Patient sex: F
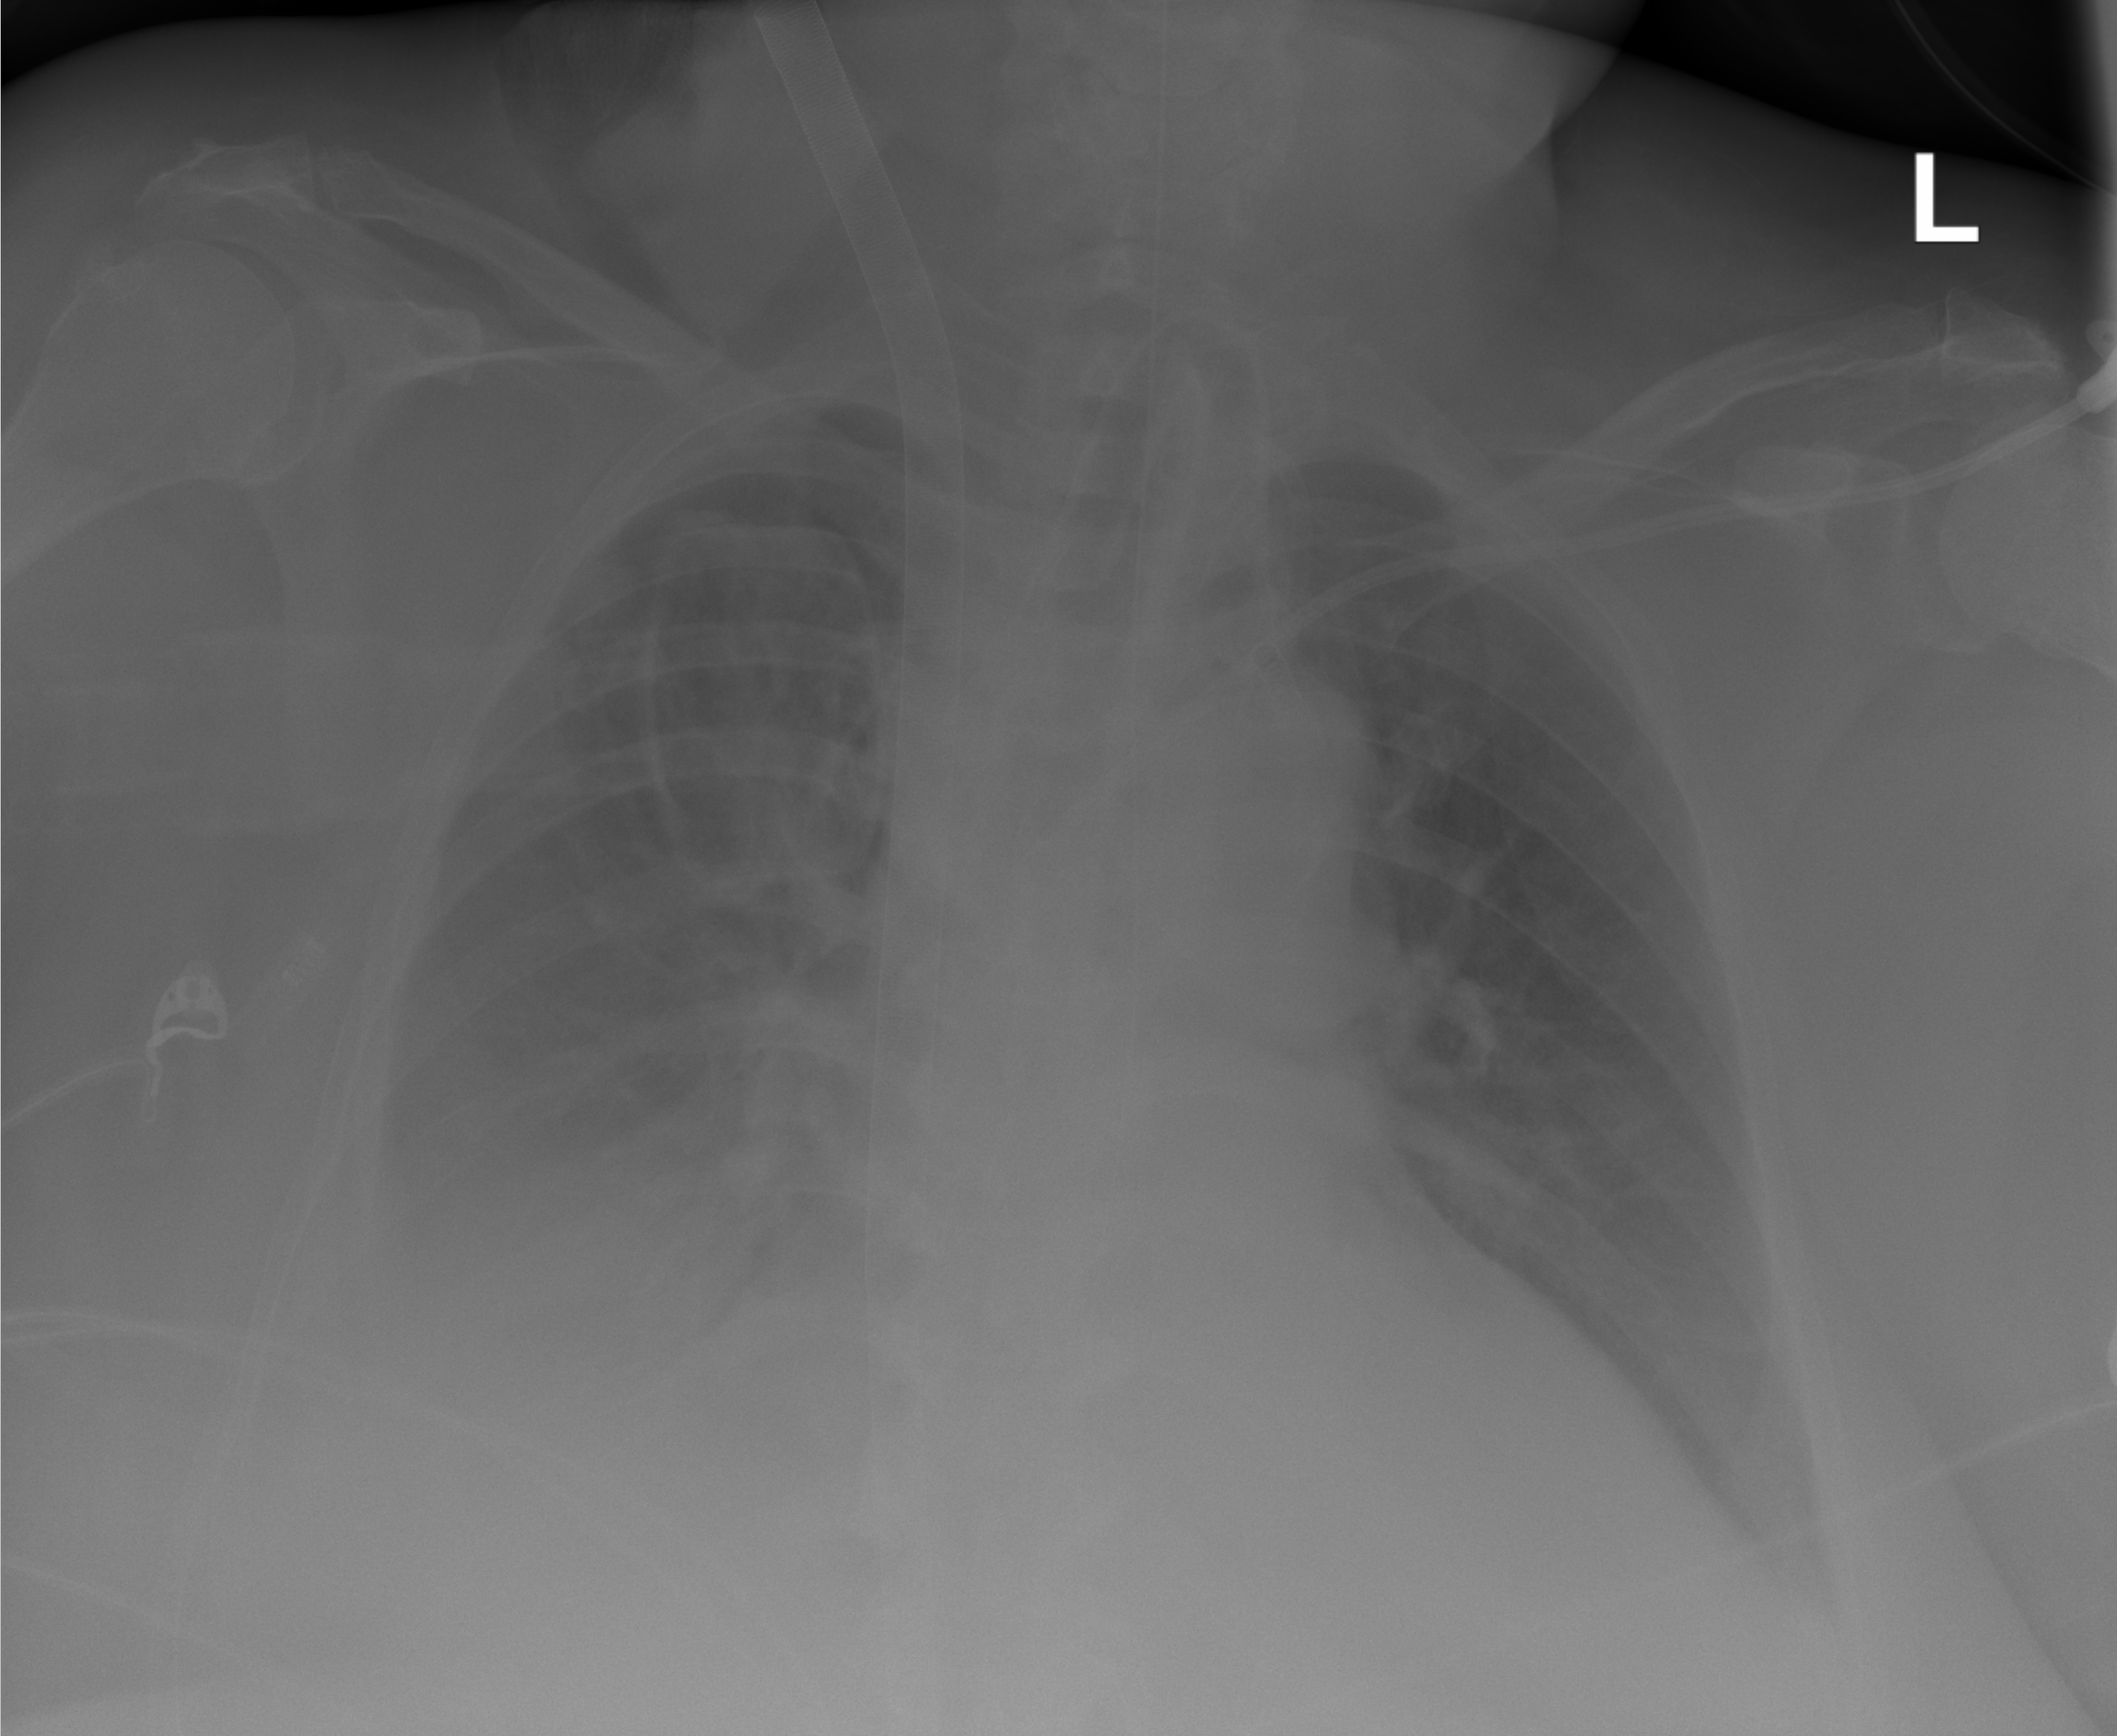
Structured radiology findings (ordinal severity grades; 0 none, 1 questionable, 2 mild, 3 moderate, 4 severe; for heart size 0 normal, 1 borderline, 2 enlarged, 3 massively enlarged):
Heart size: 3
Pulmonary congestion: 2
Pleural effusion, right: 3
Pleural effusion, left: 0
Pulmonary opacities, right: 1
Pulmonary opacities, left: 0
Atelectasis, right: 2
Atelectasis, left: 0